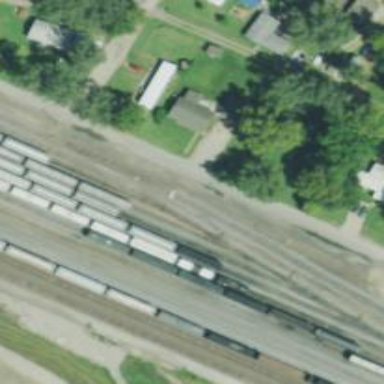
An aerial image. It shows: Railway yard.